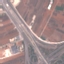
Land use / land cover class: Highway